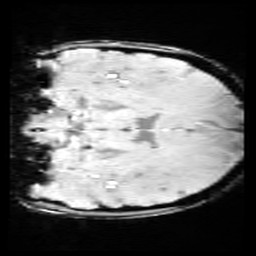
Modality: SWI
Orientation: coronal
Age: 10
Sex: female
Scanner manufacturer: siemens
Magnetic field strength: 3 T
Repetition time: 0.027 s
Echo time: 0.02 s